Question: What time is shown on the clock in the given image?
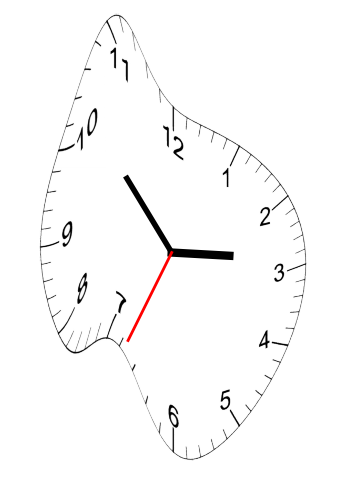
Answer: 02:52:34